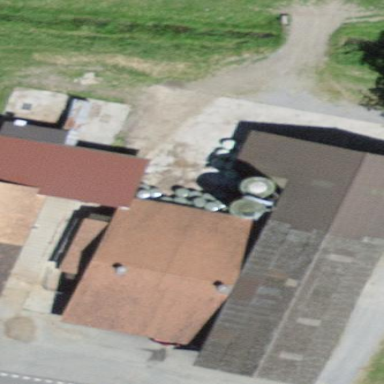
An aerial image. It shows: Rural barn.